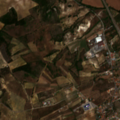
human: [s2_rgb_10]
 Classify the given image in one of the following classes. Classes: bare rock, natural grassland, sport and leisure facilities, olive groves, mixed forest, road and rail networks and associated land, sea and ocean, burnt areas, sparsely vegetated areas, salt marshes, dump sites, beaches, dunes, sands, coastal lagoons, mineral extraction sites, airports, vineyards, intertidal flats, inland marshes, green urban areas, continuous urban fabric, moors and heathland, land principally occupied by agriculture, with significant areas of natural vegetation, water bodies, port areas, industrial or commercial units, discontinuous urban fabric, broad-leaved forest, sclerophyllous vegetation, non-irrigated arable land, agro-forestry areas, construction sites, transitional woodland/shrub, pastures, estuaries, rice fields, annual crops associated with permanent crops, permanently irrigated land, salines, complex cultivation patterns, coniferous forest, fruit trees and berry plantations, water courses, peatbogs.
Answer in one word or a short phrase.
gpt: discontinuous urban fabric, olive groves, complex cultivation patterns, land principally occupied by agriculture, with significant areas of natural vegetation